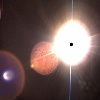
Label: sunburn